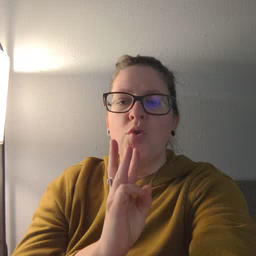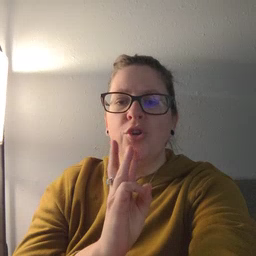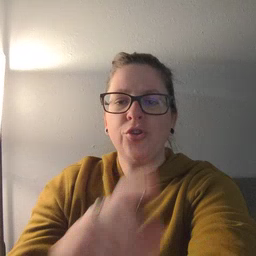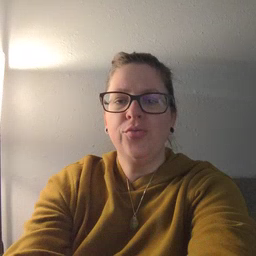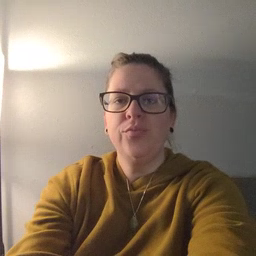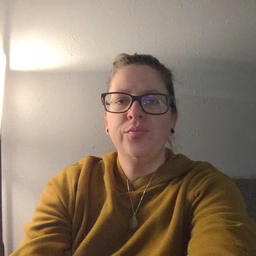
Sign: water